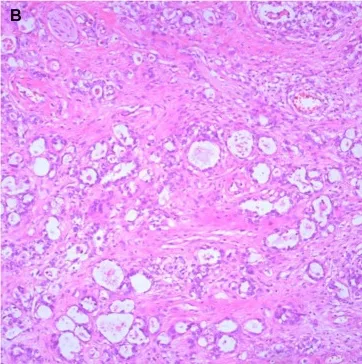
Histological findings. . X100).
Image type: pathology (h&e)